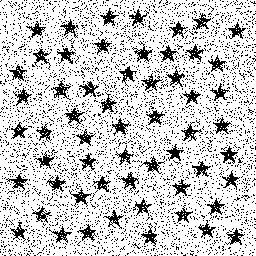
Squares: 0
Triangles: 0
Stars: 57
Total shapes: 57